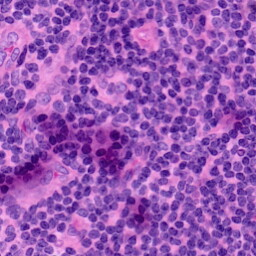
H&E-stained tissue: LymphNode